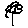
Label: flower